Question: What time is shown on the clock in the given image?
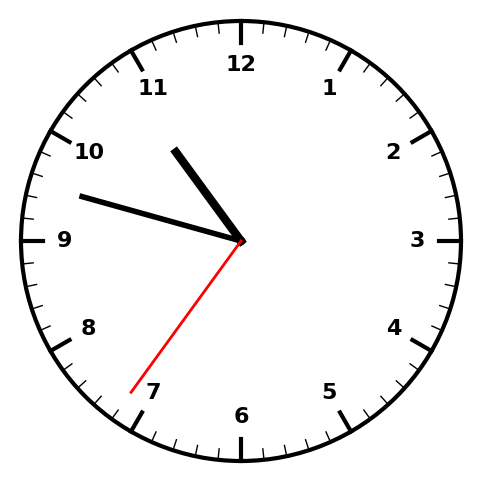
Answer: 10:47:36